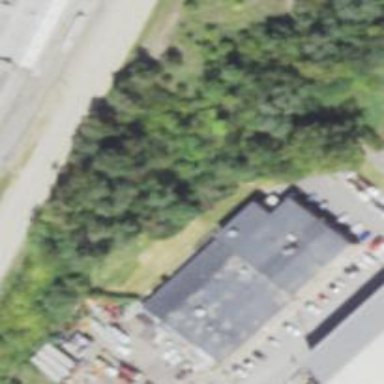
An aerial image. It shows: Commercial building.